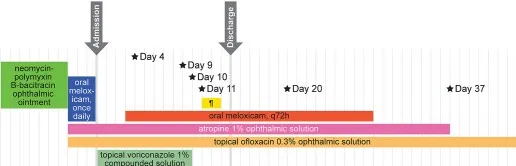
Timeline of the alpaca's clinical course and treatments. Black stars indicate specific treatments and results. Day 4: Corneal cross-linking performed and subconjunctival injection of 0.5 ml voriconazole 1%. Day 9: Culture growth of Scopulariopsis brevicaulis. Day 10: Surgical lamellar keratectomy, penetrating keratoplasty, and island conjunctival graft. Day 11: Parenteral ceftiofur crystalline-free acid once. Day 20: Culture growth of Fusarium verticillioides. Day 37: Recheck at ISU-considered healed. Day 51: Recheck with rDVM-no relapse off medication. Day 375: Telephone and photo updates with owners and rDVM-small scar, no concerns. Details about the products and dosages can be found in the main text. = pantoprazole (yellow bar).
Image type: chart (chart)